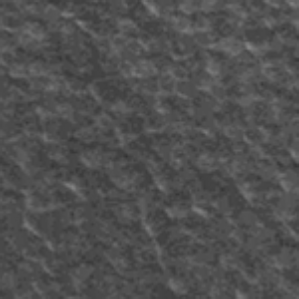
Label: frost